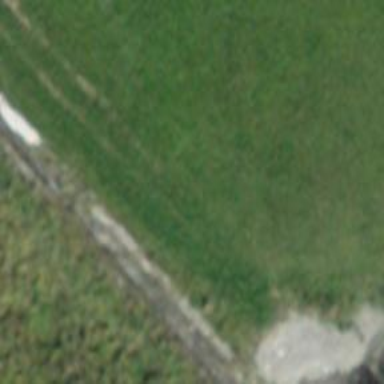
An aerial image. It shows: Track with grade 5 tracktype.